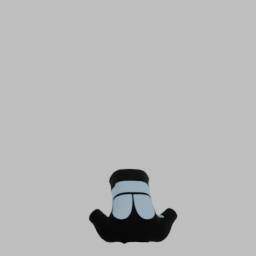
Label: people